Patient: sex M, age 42
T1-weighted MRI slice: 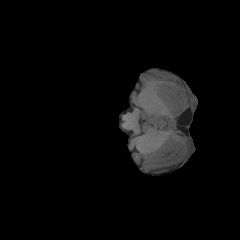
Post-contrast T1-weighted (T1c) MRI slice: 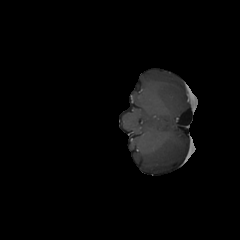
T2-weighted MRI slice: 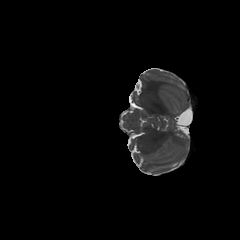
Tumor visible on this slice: no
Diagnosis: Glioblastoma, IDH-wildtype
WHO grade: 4